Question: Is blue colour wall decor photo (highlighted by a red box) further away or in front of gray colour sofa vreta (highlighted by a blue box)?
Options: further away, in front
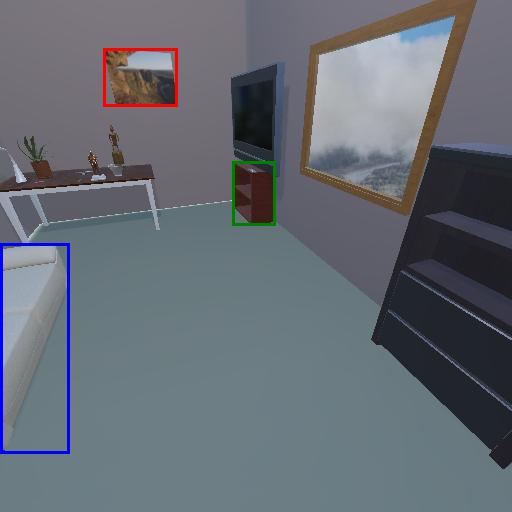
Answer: further away